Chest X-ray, PA view. Patient: 22 years old, sex F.
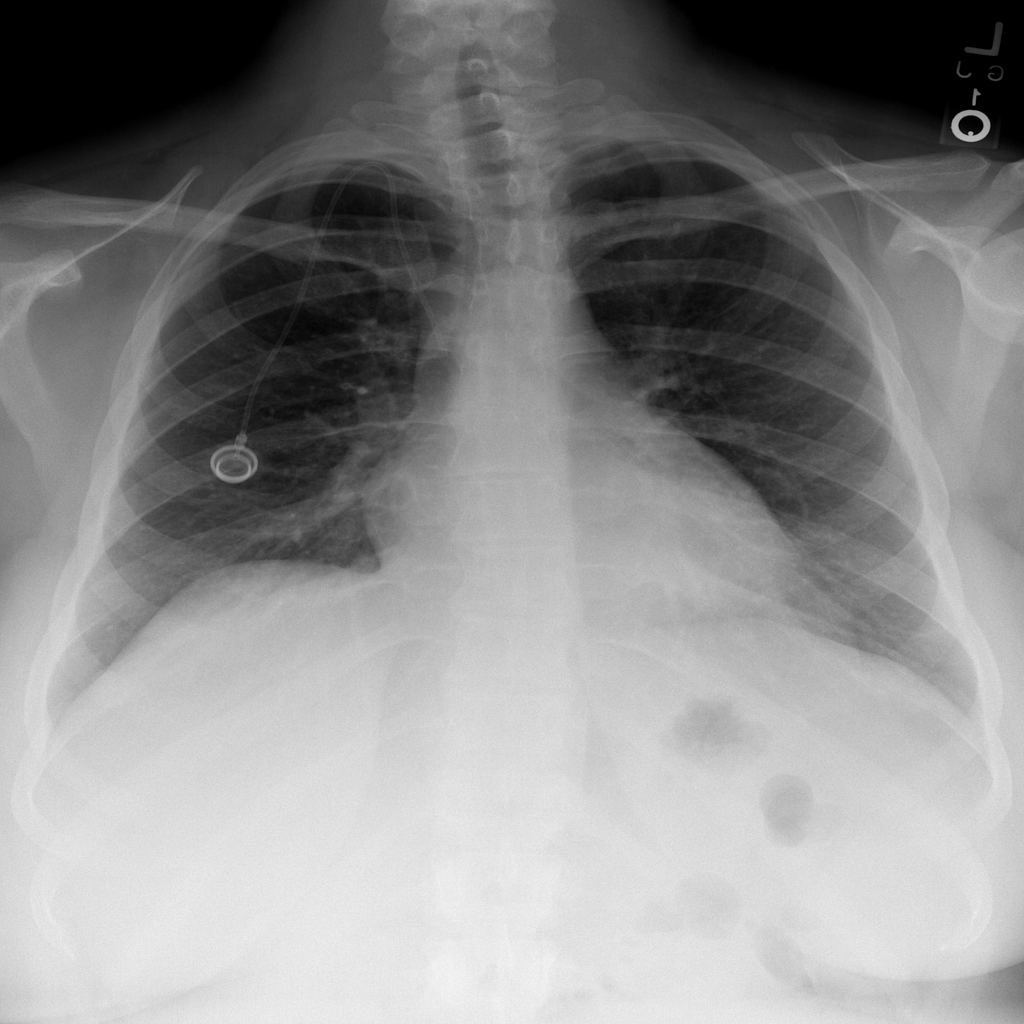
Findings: No Finding